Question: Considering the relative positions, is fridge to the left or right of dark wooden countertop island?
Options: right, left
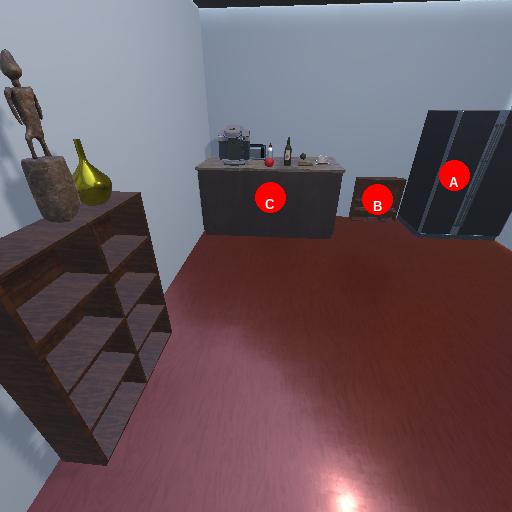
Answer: right